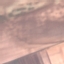
Label: AnnualCrop